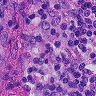
Metastatic tissue present: no